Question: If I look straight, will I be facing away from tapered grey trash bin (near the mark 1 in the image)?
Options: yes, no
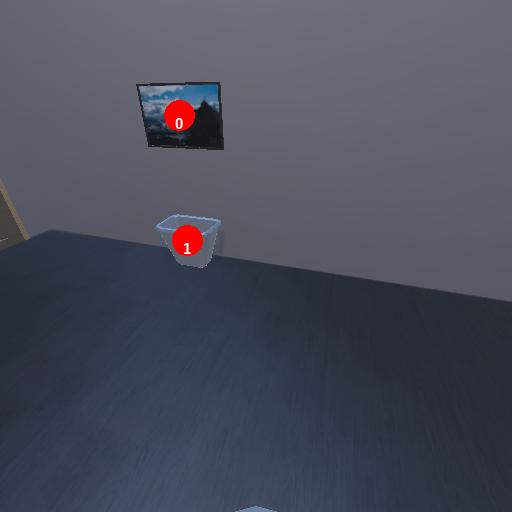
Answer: yes